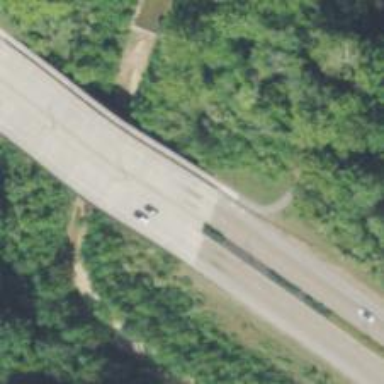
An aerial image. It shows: Path on bridge.